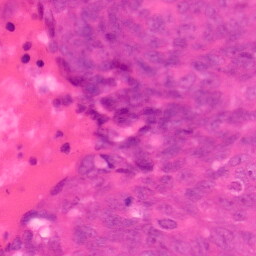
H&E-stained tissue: Colon